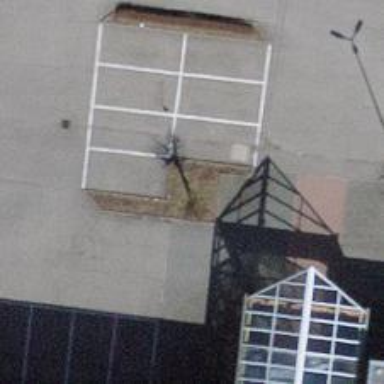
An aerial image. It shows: Urban tree with broadleaved evergreen leaves.